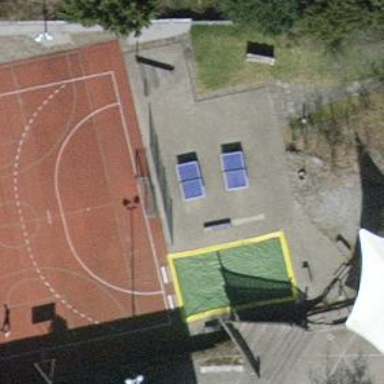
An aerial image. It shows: Pitch for leisure activities.